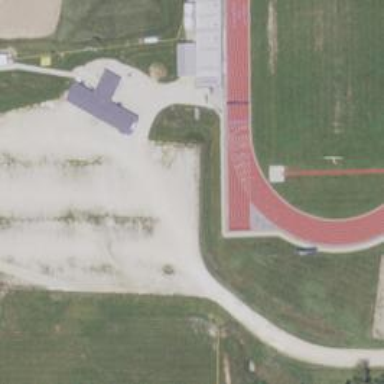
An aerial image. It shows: Track located within leisure land area.